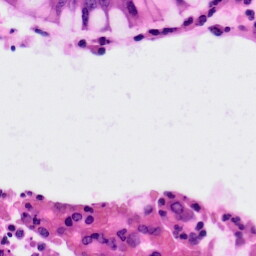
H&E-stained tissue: Colon